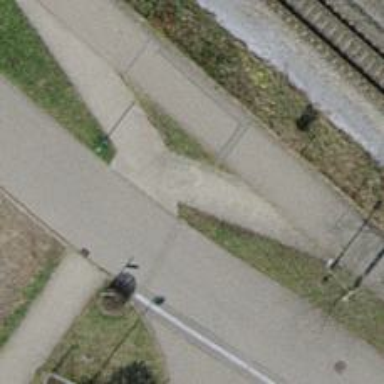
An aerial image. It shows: Path made of paving stones.